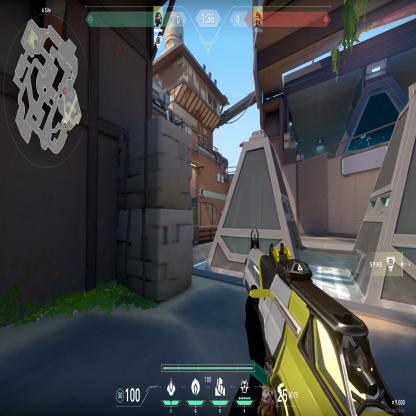
Label: enemy